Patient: sex F, age 54
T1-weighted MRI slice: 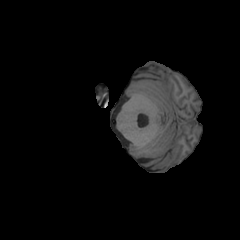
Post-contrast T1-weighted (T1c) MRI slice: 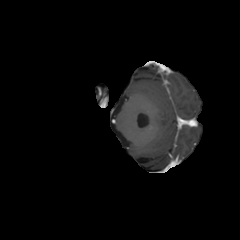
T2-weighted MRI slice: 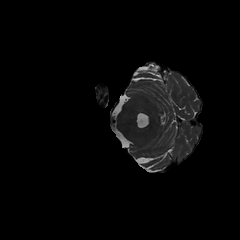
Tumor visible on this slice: no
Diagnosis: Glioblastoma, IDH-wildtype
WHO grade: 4